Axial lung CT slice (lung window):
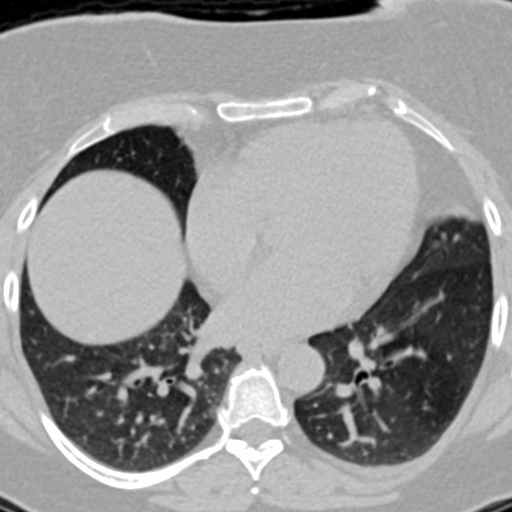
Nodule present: no